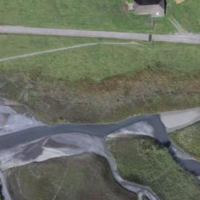
EUNIS habitat code: 24
Species observed at this site:
Astrantia major
Campanula glomerata